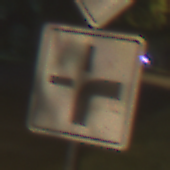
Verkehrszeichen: VerlaufVorfahrtsstrasse3
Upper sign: Vorfahrtsstrasse
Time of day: Night
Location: Outdoor (Suburban)
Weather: PartlyCloudy
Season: NotSpecified
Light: Artificial